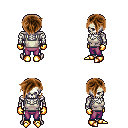
a pixel art fantasy rpg character, male body template, skeleton, white pirate shirt, magenta pants, brown pixie cut hairstyle, gold gloves, gold boots, four views (front, back, left, right), 2x2 character sprite sheet, small pixel art, hard edges, no anti-aliasing